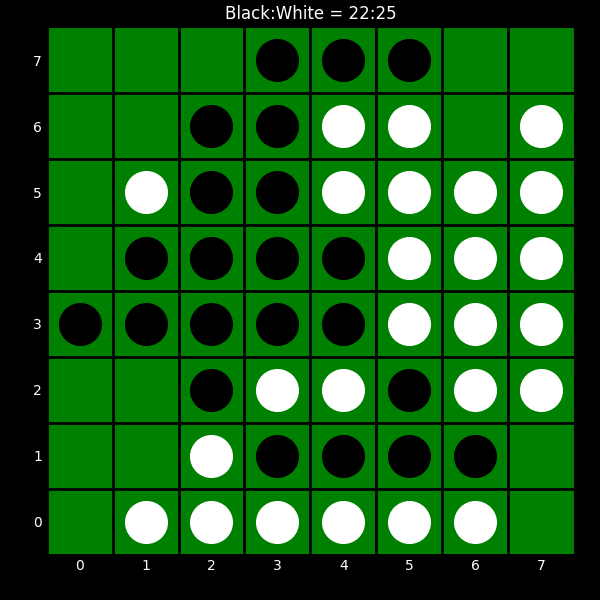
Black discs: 22
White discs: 25